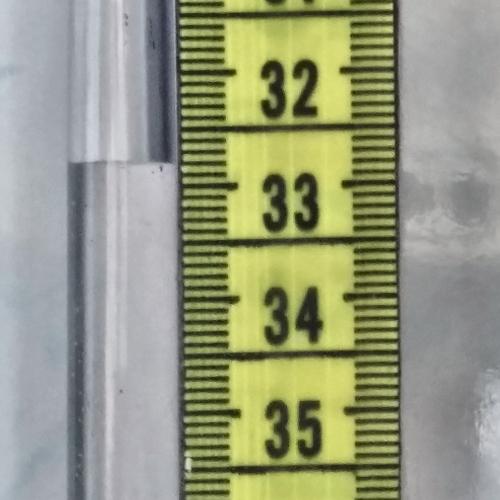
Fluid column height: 32.8 cm